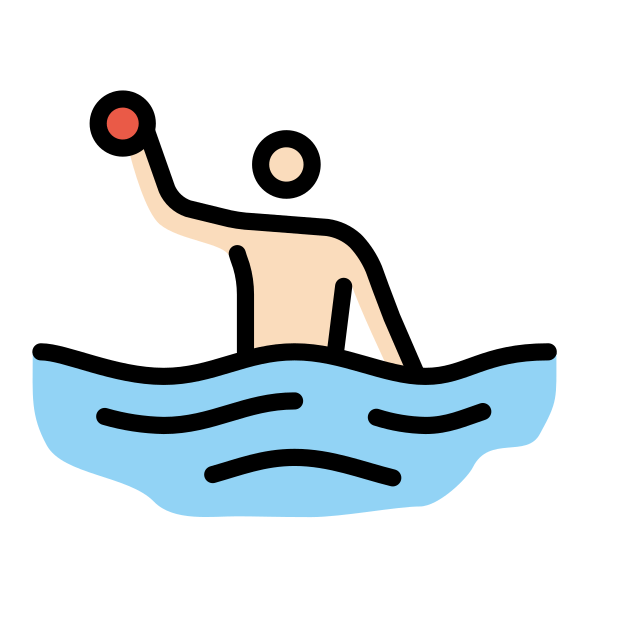
man playing water polo: light skin tone